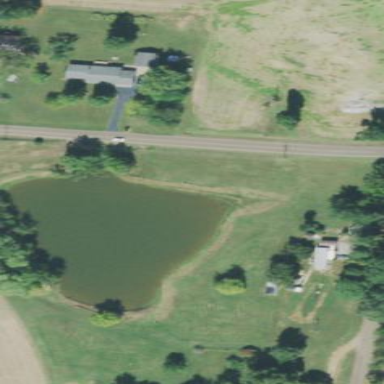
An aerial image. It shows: Pond with natural water.